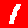
Digit: 1